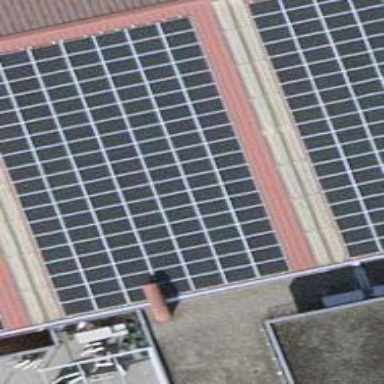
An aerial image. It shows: Solar power generator utilizing photovoltaic technology with solar photovoltaic panels.